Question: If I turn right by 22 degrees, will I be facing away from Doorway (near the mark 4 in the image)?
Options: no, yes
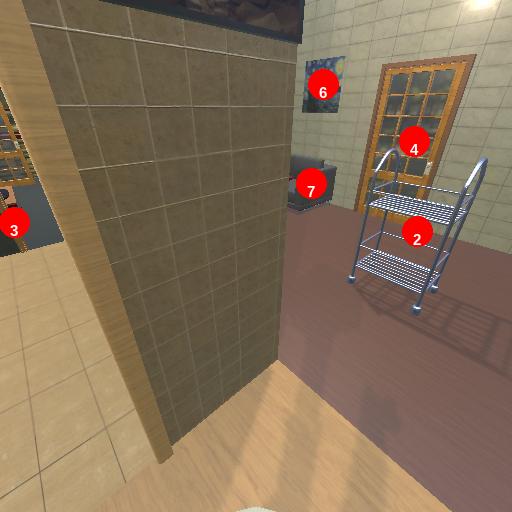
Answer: no